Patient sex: F
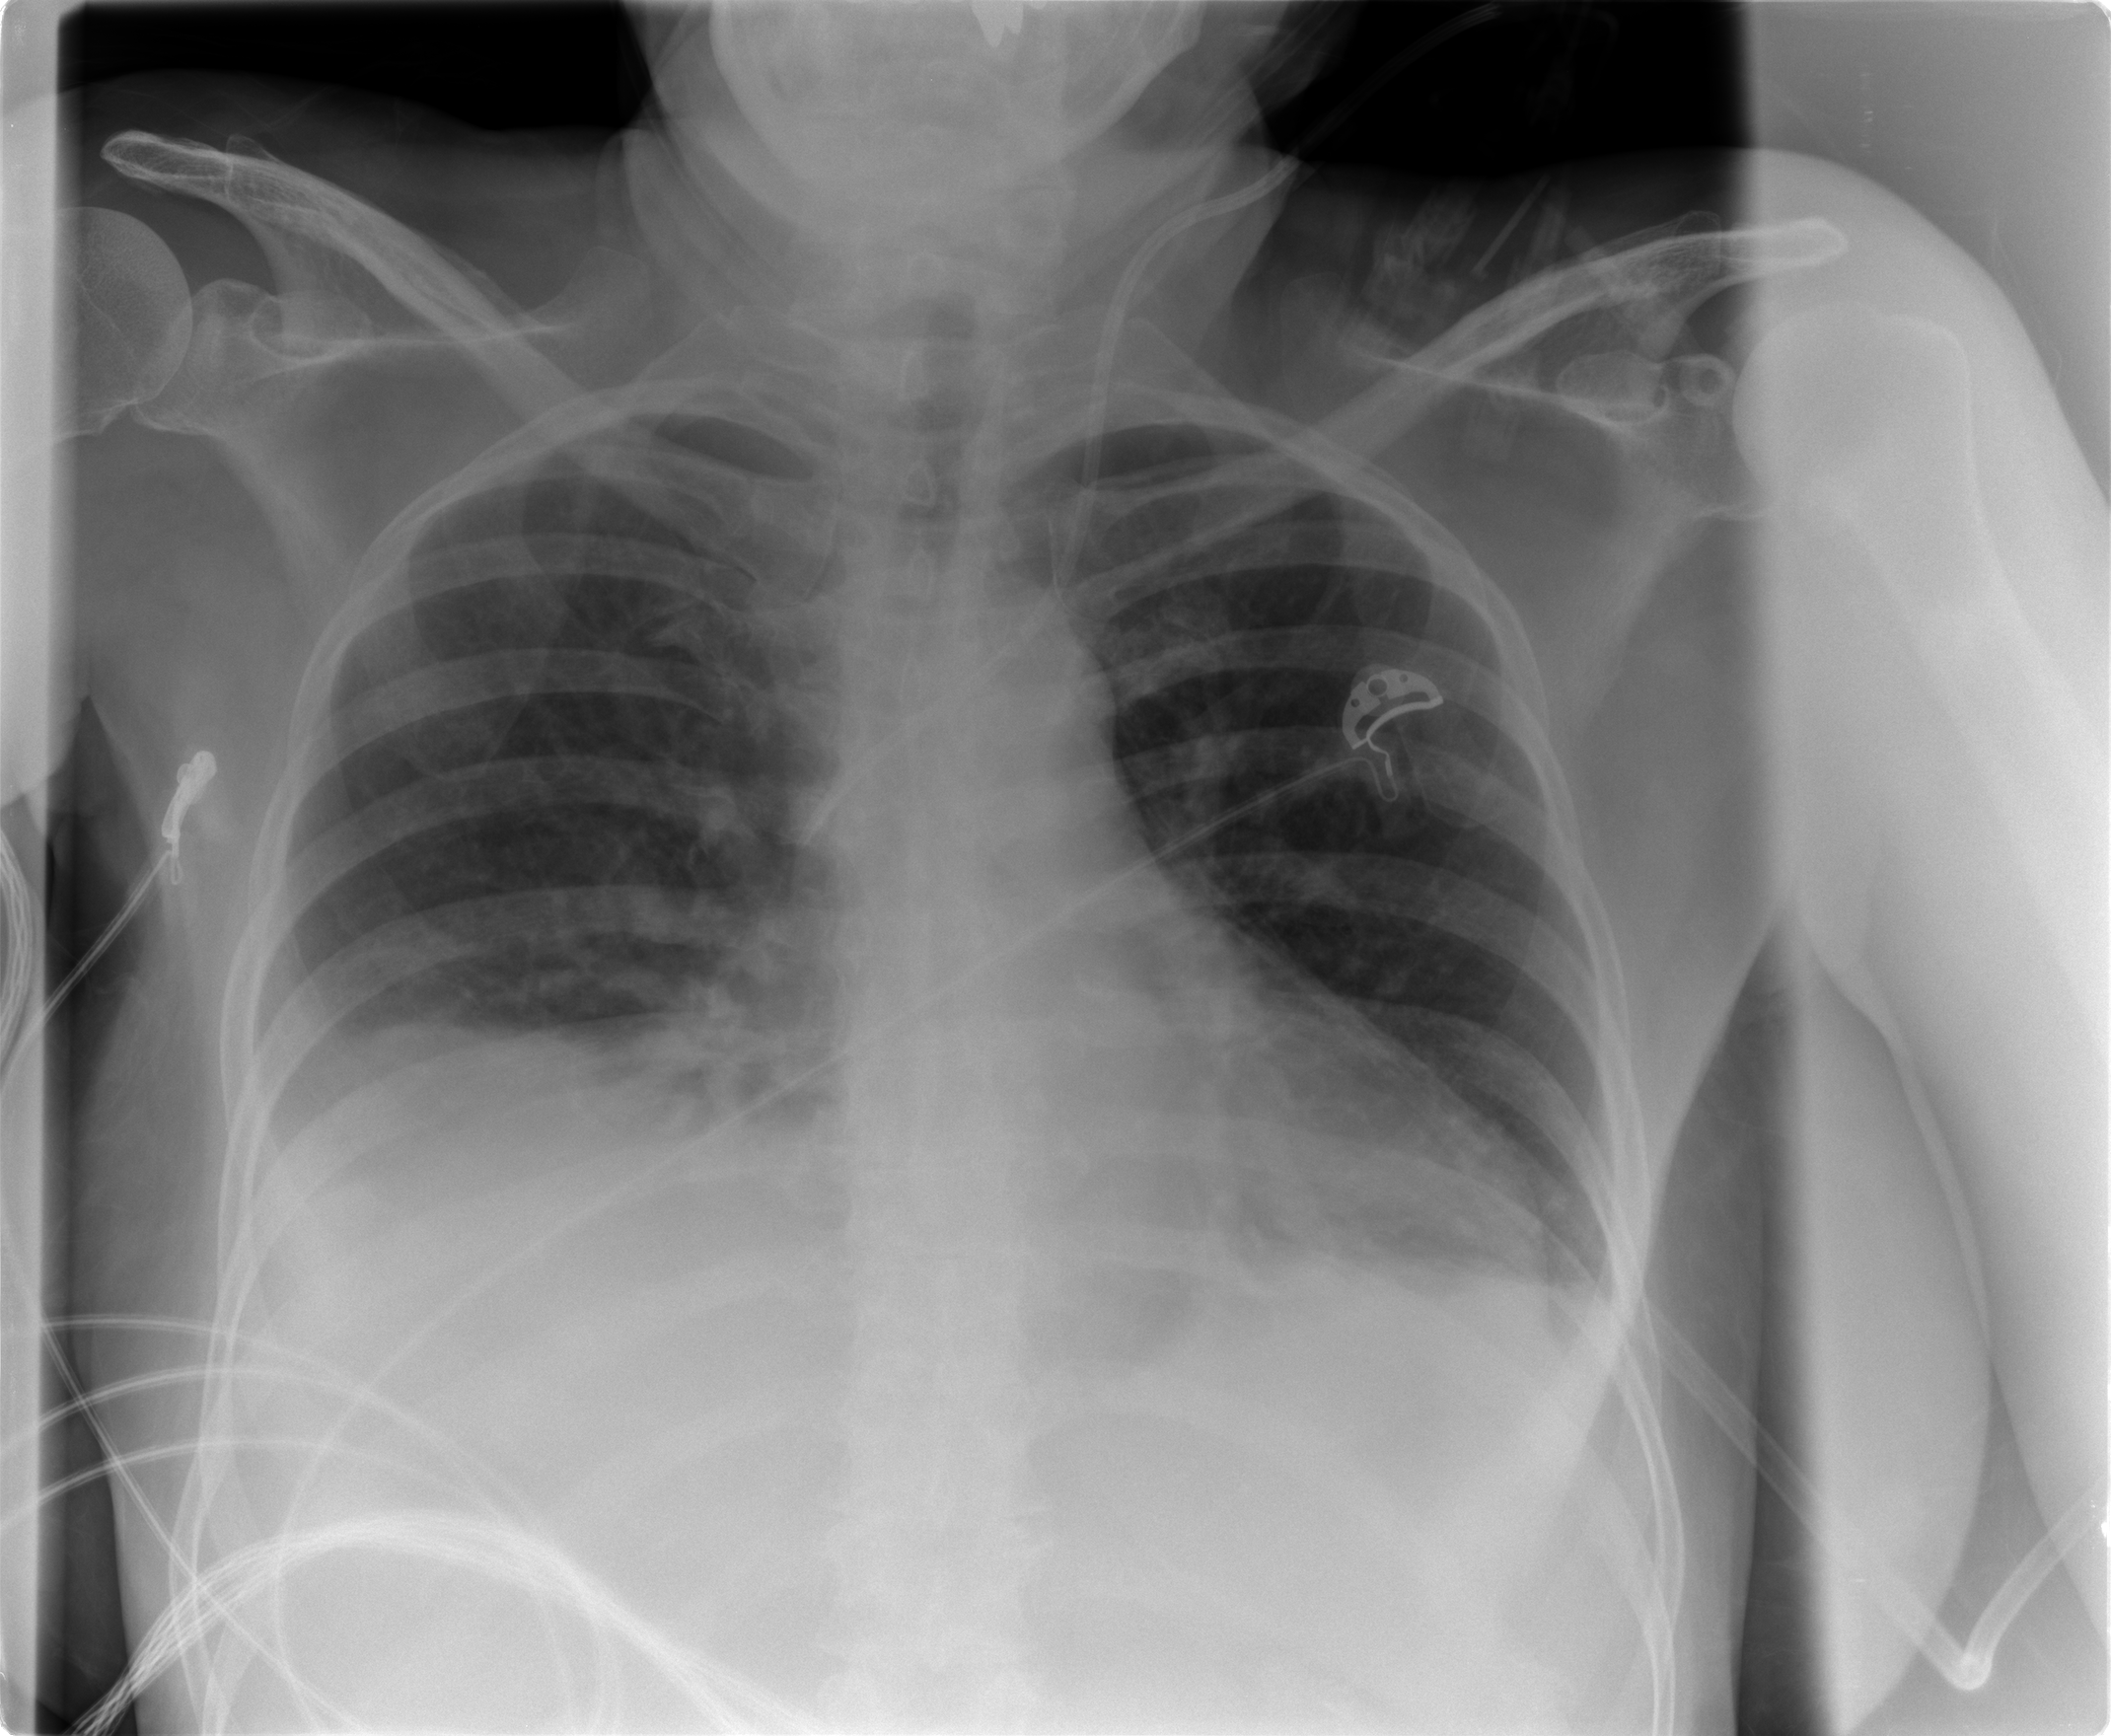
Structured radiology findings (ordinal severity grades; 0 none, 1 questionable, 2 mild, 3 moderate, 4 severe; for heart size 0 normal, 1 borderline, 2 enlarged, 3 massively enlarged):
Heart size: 0
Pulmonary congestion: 0
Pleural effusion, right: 2
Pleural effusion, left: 1
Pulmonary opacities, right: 0
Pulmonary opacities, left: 0
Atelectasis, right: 2
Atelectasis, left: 2